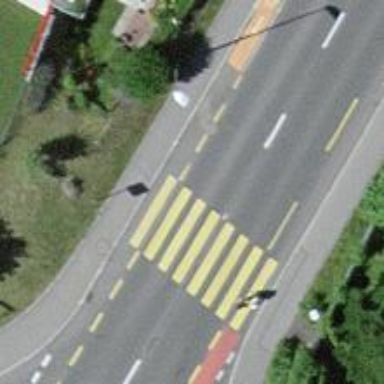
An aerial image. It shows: Pedestrian crossing with zebra markings on the footway.